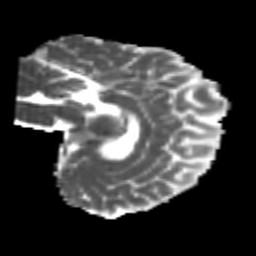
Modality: MD
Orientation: sagittal
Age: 25
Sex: female
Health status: healthy
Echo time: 0.074 s